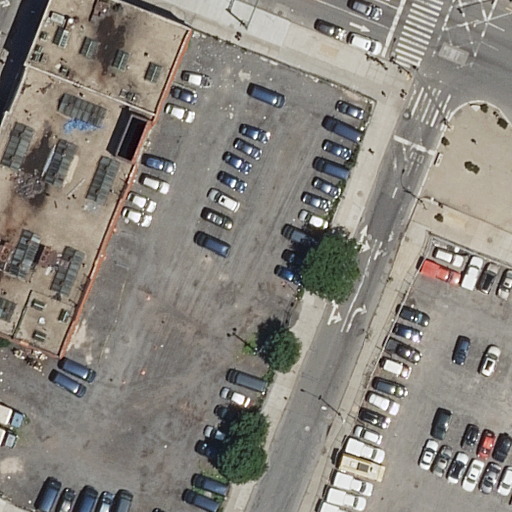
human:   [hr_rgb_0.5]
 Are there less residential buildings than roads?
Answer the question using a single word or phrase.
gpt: yes

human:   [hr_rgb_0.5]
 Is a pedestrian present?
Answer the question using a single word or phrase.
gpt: yes

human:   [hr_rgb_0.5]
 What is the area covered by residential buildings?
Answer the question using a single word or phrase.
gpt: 5672m2

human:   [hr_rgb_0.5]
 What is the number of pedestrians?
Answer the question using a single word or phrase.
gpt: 1

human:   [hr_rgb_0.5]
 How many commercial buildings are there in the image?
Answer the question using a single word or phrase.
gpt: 0

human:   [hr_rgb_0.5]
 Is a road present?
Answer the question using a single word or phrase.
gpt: yes

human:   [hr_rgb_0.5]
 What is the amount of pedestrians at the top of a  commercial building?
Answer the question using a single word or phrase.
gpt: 0

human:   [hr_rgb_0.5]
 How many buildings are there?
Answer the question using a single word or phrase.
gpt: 1

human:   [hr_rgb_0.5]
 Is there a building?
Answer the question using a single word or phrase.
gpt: yes

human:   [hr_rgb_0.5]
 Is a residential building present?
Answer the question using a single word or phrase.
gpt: yes

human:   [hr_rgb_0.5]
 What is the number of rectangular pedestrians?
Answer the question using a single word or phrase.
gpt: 1

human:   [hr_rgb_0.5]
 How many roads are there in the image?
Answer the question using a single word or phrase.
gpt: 5

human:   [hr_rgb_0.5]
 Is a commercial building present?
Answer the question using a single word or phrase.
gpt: no

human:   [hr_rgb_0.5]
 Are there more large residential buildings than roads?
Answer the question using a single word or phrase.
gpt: no

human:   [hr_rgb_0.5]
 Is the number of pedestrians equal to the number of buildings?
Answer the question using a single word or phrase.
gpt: yes

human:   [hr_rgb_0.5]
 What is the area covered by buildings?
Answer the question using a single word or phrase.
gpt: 5672m2

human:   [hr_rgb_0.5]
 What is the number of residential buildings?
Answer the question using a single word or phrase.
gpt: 1

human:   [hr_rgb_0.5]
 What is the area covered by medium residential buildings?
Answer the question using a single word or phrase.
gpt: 0m2

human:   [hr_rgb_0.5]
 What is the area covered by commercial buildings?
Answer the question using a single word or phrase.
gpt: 0m2

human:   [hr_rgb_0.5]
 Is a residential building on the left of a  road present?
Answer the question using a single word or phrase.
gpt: yes

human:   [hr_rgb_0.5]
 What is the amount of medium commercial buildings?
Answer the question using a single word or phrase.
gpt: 0

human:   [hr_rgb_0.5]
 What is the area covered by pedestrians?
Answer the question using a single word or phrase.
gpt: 523m2

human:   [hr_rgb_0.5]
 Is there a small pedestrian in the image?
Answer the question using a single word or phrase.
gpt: no

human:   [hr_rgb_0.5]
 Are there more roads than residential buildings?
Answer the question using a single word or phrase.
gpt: yes

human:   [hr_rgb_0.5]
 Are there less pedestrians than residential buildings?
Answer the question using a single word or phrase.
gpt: no

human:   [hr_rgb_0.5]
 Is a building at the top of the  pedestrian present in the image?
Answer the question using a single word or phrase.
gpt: no

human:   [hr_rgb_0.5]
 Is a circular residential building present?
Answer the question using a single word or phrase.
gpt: no

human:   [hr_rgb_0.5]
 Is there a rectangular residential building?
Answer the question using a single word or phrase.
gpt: no

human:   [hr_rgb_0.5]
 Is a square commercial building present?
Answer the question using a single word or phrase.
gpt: no

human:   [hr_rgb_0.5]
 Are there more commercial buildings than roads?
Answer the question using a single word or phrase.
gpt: no

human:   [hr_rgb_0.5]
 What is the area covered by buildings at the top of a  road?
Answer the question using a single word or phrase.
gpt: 0m2

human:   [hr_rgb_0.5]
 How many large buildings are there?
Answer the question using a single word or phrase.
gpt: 1

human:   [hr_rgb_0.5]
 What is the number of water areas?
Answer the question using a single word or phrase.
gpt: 0

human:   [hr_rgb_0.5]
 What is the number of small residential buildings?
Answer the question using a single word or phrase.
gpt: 0

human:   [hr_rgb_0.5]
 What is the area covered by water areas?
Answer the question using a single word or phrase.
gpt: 0m2

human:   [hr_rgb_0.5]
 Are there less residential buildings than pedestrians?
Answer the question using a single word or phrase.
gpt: no

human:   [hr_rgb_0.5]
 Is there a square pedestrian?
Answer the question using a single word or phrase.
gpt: no

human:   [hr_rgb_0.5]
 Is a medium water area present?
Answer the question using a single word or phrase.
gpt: no

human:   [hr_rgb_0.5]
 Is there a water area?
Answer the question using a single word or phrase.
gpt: no

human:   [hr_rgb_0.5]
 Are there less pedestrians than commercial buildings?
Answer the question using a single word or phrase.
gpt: no

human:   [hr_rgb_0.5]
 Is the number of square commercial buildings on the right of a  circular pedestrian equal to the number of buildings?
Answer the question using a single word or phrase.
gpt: no

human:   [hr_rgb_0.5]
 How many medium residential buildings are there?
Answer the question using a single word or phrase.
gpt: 0

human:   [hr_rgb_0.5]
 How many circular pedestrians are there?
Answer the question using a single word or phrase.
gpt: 0

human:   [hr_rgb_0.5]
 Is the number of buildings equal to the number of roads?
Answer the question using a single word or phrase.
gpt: no

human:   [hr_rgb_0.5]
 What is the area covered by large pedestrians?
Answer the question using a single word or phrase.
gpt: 523m2

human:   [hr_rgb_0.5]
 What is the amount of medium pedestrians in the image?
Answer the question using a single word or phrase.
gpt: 0

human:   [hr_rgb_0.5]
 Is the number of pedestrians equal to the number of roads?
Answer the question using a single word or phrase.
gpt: no

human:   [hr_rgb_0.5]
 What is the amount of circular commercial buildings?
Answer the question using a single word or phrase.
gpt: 0

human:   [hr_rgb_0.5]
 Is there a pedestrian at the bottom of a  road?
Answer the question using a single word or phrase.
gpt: yes

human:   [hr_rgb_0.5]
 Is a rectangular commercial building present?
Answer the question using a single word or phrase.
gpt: no

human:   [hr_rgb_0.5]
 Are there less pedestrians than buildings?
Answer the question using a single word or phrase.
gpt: no

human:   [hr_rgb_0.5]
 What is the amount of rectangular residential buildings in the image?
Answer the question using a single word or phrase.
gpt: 0

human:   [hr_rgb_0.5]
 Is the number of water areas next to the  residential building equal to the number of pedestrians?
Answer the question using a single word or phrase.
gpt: no

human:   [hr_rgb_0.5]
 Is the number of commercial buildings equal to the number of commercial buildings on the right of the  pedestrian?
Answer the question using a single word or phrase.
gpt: yes

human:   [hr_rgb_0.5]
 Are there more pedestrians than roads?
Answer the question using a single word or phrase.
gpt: no

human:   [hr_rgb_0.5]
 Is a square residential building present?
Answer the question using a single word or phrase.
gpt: no

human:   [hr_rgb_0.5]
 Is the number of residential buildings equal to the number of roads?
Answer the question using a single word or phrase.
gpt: no

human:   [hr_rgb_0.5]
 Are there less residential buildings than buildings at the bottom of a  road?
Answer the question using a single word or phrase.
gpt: no

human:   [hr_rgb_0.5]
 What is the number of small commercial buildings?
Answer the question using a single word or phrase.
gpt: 0

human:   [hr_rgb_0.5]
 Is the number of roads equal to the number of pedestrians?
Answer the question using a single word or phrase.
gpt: no

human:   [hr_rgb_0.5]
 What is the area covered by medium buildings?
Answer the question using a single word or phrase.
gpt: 0m2

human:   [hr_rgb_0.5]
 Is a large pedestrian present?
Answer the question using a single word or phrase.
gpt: yes

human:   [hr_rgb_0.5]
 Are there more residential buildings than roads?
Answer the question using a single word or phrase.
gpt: no

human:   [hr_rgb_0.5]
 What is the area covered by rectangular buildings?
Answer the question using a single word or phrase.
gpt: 0m2